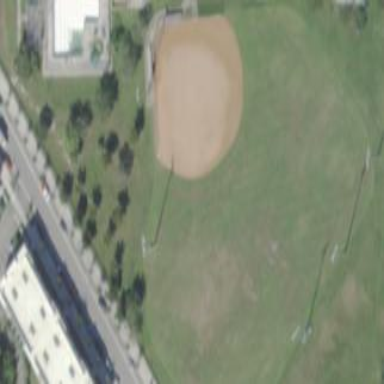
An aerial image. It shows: Baseball pitch for leisure land.